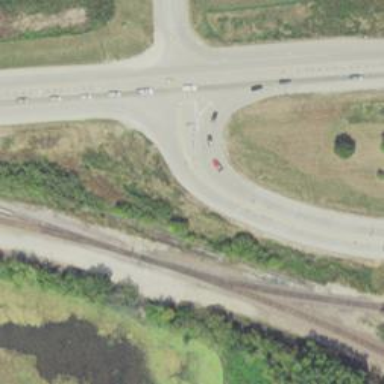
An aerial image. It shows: Primary link highway.